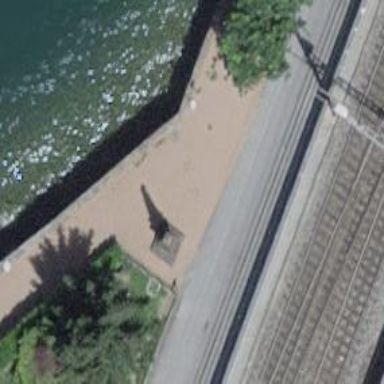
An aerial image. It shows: Historic monument.